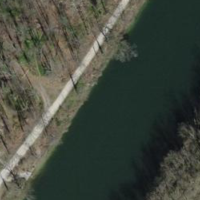
EUNIS habitat code: 15
Species observed at this site:
Juglans regia
Medicago sativa